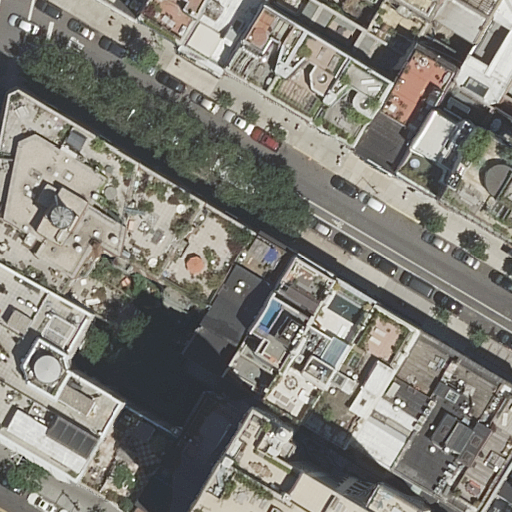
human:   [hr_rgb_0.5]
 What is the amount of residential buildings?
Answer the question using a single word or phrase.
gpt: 20

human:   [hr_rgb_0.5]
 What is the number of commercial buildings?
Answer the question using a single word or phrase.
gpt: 0

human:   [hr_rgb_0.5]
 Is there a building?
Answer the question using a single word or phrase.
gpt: yes

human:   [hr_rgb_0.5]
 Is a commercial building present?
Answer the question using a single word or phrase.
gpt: no

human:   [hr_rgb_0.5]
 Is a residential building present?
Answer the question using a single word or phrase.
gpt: yes

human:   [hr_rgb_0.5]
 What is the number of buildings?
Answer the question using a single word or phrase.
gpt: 20

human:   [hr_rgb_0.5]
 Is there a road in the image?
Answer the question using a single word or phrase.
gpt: yes

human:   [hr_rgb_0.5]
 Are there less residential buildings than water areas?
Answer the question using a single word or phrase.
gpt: no

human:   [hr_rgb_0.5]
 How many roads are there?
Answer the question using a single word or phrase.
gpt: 2

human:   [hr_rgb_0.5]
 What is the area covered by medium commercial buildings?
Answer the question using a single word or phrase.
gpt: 0m2

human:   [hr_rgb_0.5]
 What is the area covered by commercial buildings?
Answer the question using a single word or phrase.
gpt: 0m2

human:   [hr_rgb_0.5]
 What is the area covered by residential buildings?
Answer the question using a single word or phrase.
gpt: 6920m2

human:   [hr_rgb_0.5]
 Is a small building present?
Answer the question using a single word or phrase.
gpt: yes

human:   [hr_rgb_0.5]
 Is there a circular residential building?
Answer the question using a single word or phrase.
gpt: no

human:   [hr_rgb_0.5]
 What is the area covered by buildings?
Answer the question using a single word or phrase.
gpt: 6920m2

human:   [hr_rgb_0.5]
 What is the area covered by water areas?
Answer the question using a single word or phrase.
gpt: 0m2

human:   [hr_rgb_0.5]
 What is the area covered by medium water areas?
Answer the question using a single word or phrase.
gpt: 0m2

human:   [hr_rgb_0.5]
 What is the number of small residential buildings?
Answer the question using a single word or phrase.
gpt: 7

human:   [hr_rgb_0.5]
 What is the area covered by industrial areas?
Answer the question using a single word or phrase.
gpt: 0m2

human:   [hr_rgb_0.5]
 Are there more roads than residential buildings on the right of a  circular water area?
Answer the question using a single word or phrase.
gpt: yes

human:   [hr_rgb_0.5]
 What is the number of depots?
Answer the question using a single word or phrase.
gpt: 0

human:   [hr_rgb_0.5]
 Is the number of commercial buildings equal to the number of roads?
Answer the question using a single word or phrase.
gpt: no

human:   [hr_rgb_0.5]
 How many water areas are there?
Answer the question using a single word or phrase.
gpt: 0

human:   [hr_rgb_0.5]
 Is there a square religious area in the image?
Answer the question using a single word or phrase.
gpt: no

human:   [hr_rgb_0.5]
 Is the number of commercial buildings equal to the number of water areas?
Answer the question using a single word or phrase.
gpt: yes

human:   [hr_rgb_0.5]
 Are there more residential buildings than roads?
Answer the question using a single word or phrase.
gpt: yes

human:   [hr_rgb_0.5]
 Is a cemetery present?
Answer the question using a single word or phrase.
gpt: no

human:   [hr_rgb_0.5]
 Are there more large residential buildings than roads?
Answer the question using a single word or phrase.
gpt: yes

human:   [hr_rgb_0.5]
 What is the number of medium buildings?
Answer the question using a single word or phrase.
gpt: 10

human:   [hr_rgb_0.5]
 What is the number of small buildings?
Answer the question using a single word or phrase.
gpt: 7

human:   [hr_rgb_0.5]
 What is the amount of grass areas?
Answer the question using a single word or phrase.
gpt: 0

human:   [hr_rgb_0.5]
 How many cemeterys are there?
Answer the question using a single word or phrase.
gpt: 0

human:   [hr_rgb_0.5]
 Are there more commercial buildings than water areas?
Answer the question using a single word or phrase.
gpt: no

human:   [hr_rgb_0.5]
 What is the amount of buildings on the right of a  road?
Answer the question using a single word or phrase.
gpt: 18

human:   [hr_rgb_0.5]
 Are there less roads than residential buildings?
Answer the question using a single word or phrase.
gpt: yes

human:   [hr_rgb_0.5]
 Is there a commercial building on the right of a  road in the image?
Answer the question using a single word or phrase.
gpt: no

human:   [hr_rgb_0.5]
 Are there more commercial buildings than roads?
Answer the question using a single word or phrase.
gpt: no

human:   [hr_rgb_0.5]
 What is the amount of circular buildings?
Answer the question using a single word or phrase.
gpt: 0

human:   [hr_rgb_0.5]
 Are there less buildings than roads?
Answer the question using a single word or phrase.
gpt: no

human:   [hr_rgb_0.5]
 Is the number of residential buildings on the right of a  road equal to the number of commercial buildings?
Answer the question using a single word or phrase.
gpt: no

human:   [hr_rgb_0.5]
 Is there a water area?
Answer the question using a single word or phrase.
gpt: no

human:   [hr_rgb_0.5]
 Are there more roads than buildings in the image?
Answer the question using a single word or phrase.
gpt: no

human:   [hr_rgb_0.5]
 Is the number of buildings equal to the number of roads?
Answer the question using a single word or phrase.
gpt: no

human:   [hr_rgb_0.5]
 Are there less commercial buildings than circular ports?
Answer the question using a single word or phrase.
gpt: no

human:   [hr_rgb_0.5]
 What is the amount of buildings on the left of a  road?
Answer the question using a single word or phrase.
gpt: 3

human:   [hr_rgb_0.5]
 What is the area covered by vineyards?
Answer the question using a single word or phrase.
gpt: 0m2

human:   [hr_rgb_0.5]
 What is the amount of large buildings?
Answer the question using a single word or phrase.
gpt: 3

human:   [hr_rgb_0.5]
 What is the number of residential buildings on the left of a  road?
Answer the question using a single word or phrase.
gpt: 3

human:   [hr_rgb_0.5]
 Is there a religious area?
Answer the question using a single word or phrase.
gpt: no

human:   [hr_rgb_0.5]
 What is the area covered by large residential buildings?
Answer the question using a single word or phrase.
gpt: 4387m2

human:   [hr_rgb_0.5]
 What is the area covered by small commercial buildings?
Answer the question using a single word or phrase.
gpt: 0m2

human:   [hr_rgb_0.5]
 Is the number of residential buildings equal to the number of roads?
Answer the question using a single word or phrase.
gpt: no

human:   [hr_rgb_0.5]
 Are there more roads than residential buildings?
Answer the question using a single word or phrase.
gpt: no

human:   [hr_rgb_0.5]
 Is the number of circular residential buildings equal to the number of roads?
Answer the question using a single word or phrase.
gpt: no

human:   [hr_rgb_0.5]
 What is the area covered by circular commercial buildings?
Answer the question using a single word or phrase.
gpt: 0m2

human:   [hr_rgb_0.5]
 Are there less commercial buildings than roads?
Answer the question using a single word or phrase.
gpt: yes

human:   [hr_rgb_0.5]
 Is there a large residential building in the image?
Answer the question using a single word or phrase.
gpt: yes

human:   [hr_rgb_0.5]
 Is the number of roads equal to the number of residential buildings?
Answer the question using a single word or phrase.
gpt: no

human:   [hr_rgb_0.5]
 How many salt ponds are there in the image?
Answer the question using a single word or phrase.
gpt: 0

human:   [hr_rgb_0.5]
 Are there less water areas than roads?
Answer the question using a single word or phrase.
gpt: yes

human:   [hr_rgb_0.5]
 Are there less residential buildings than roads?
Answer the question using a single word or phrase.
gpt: no

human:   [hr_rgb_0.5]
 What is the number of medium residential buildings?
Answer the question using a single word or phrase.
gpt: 10

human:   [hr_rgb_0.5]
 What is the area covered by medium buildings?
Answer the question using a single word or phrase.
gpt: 2229m2

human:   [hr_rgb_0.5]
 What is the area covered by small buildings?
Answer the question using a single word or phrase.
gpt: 303m2